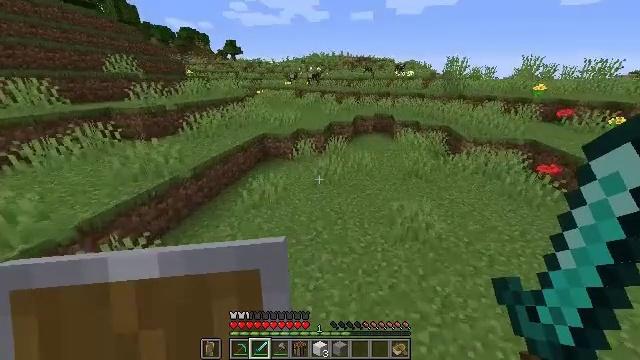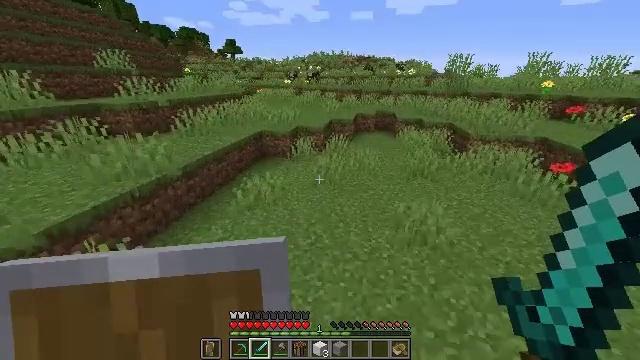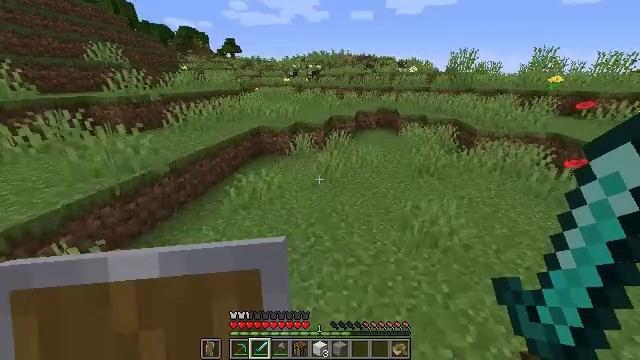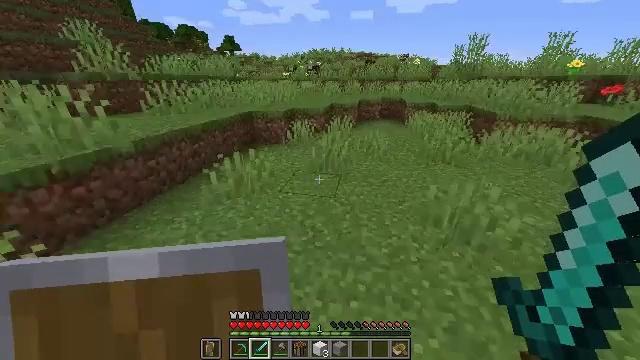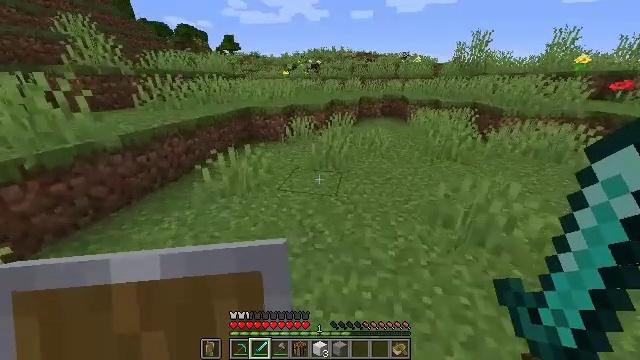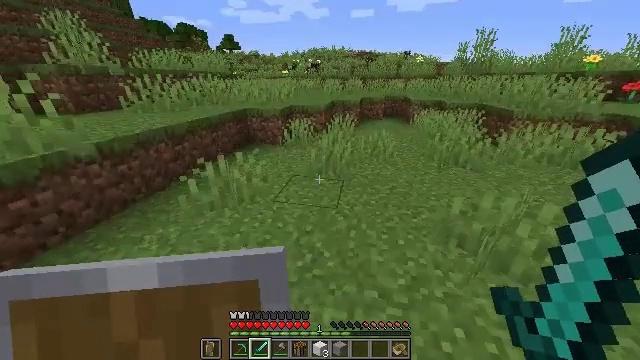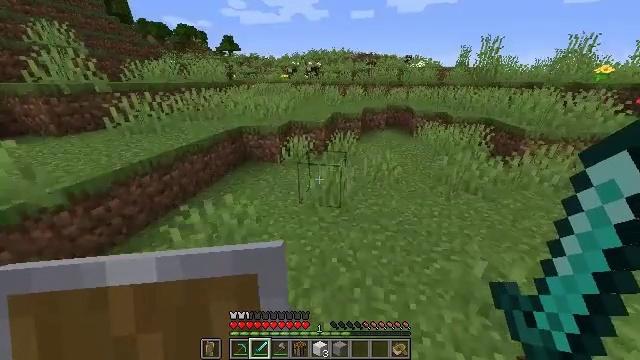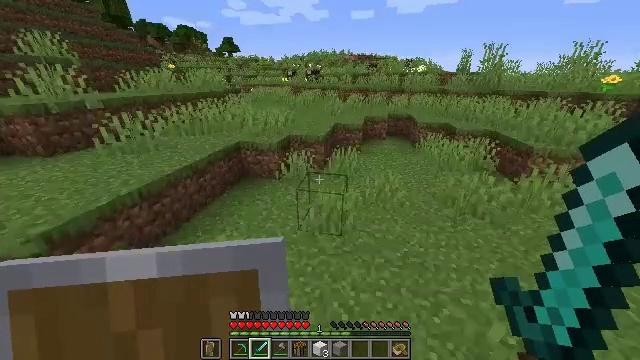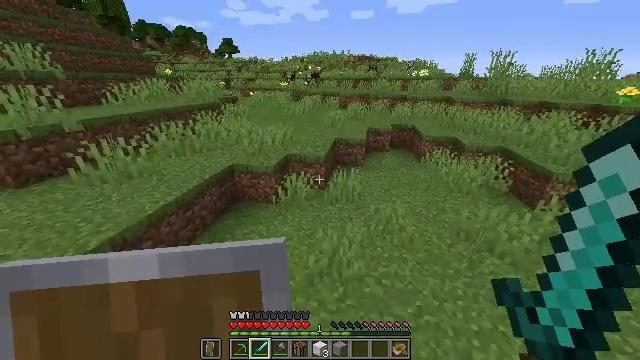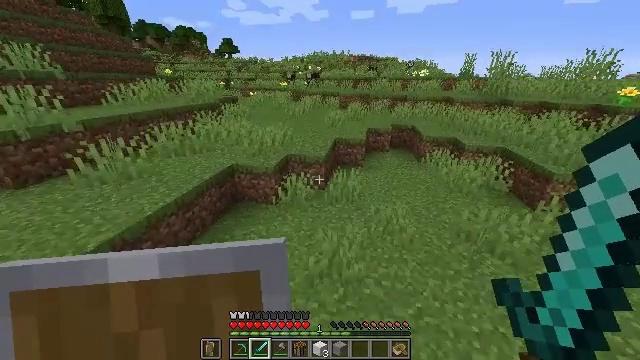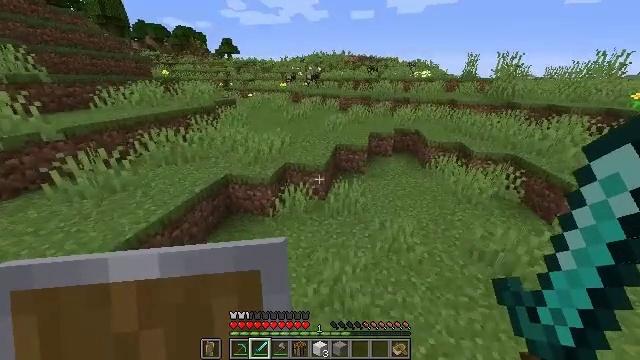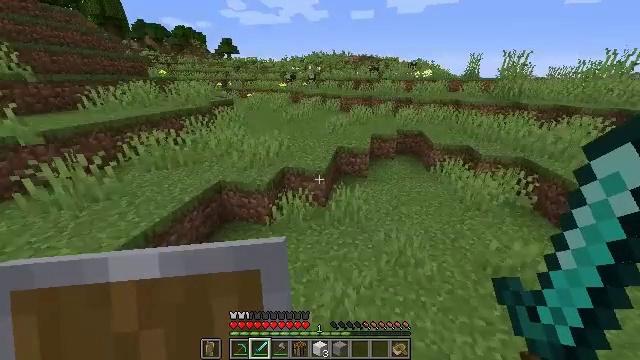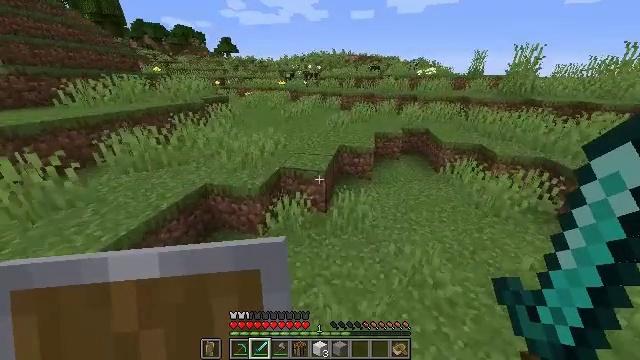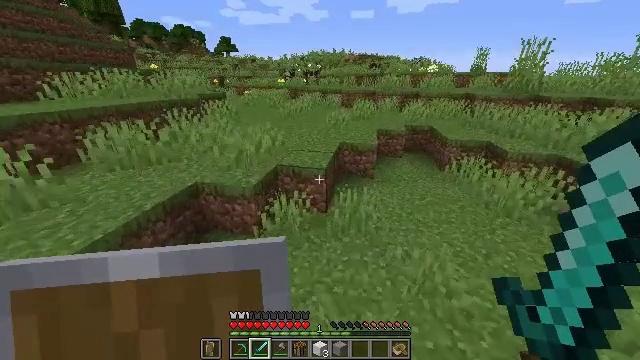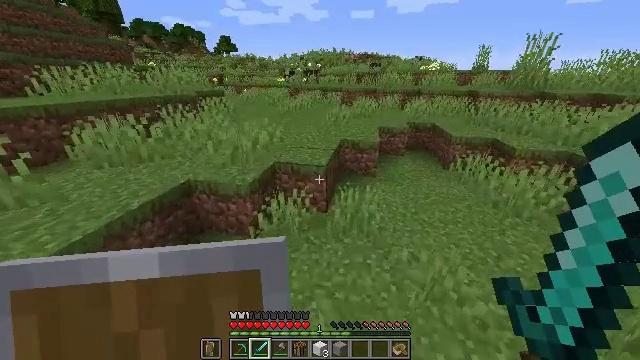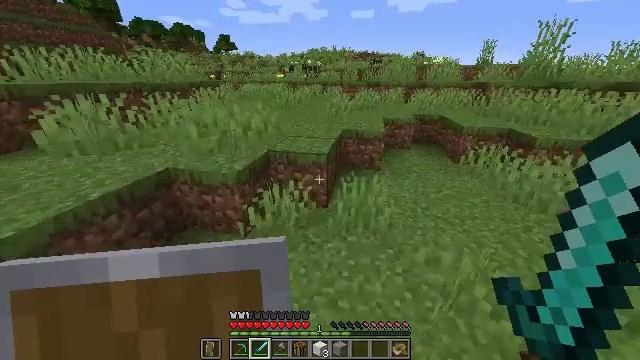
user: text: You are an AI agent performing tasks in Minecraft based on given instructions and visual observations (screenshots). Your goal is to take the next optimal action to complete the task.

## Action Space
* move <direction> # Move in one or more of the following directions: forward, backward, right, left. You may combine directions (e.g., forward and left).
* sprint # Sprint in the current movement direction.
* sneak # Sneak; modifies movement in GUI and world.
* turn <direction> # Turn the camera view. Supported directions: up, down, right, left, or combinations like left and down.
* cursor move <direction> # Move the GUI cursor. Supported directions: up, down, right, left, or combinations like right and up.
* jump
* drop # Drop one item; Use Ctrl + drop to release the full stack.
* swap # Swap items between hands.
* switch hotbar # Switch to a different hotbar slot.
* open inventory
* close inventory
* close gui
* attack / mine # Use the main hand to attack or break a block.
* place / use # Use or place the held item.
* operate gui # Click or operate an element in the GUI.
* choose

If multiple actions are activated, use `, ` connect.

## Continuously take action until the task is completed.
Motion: motion action
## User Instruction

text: Kill the cow.
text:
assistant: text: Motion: move forward, jump
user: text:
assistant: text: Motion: move forward, jump
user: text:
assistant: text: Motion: move forward, jump
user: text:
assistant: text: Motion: move forward, jump
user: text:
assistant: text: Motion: move forward, jump
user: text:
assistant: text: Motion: move forward, jump
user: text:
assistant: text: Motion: move forward, jump
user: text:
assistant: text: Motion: move forward, jump
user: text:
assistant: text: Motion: move forward, jump
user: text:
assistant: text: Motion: move forward, jump
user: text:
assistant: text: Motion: move forward
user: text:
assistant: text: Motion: move forward
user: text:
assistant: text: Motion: move forward
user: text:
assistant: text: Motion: move forward
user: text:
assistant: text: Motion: move forward
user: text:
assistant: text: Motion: move forward
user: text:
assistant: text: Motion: move forward, jump
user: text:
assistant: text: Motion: move forward, jump
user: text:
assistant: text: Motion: move forward, jump
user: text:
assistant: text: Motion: move forward, jump
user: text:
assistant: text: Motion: move forward, jump
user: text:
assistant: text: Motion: move forward, jump
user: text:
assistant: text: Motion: move forward, jump
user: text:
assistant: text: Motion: move forward, jump
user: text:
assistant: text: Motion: move forward, jump
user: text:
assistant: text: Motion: move forward, jump
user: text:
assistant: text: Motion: move forward, jump
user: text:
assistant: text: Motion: move forward, jump
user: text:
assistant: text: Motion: move forward, jump
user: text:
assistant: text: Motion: move forward, jump